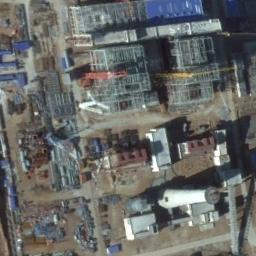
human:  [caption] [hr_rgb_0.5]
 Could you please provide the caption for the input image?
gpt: There are four thermal power stations in the picture, divided into two groups .

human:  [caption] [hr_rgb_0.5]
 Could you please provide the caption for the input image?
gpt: There are many buildings next to the thermal power station .

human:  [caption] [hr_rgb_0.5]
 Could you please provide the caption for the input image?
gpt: The thermal power station is on the bare land next to some buildings .

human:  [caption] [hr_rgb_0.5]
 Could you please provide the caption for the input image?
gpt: There are many machines and equipment, pipelines, and a chimney in a thermal power station .

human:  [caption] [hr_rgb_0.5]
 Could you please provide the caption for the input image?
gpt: There are many buildings on the thermal power station .